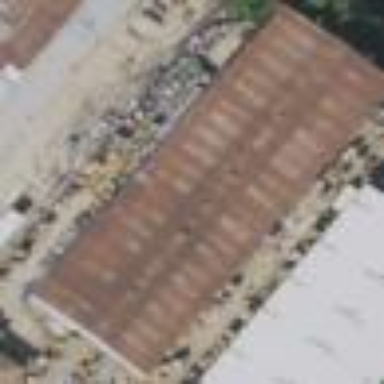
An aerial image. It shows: Warehouse.